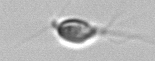
Label: Chrysochromulina